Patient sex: F
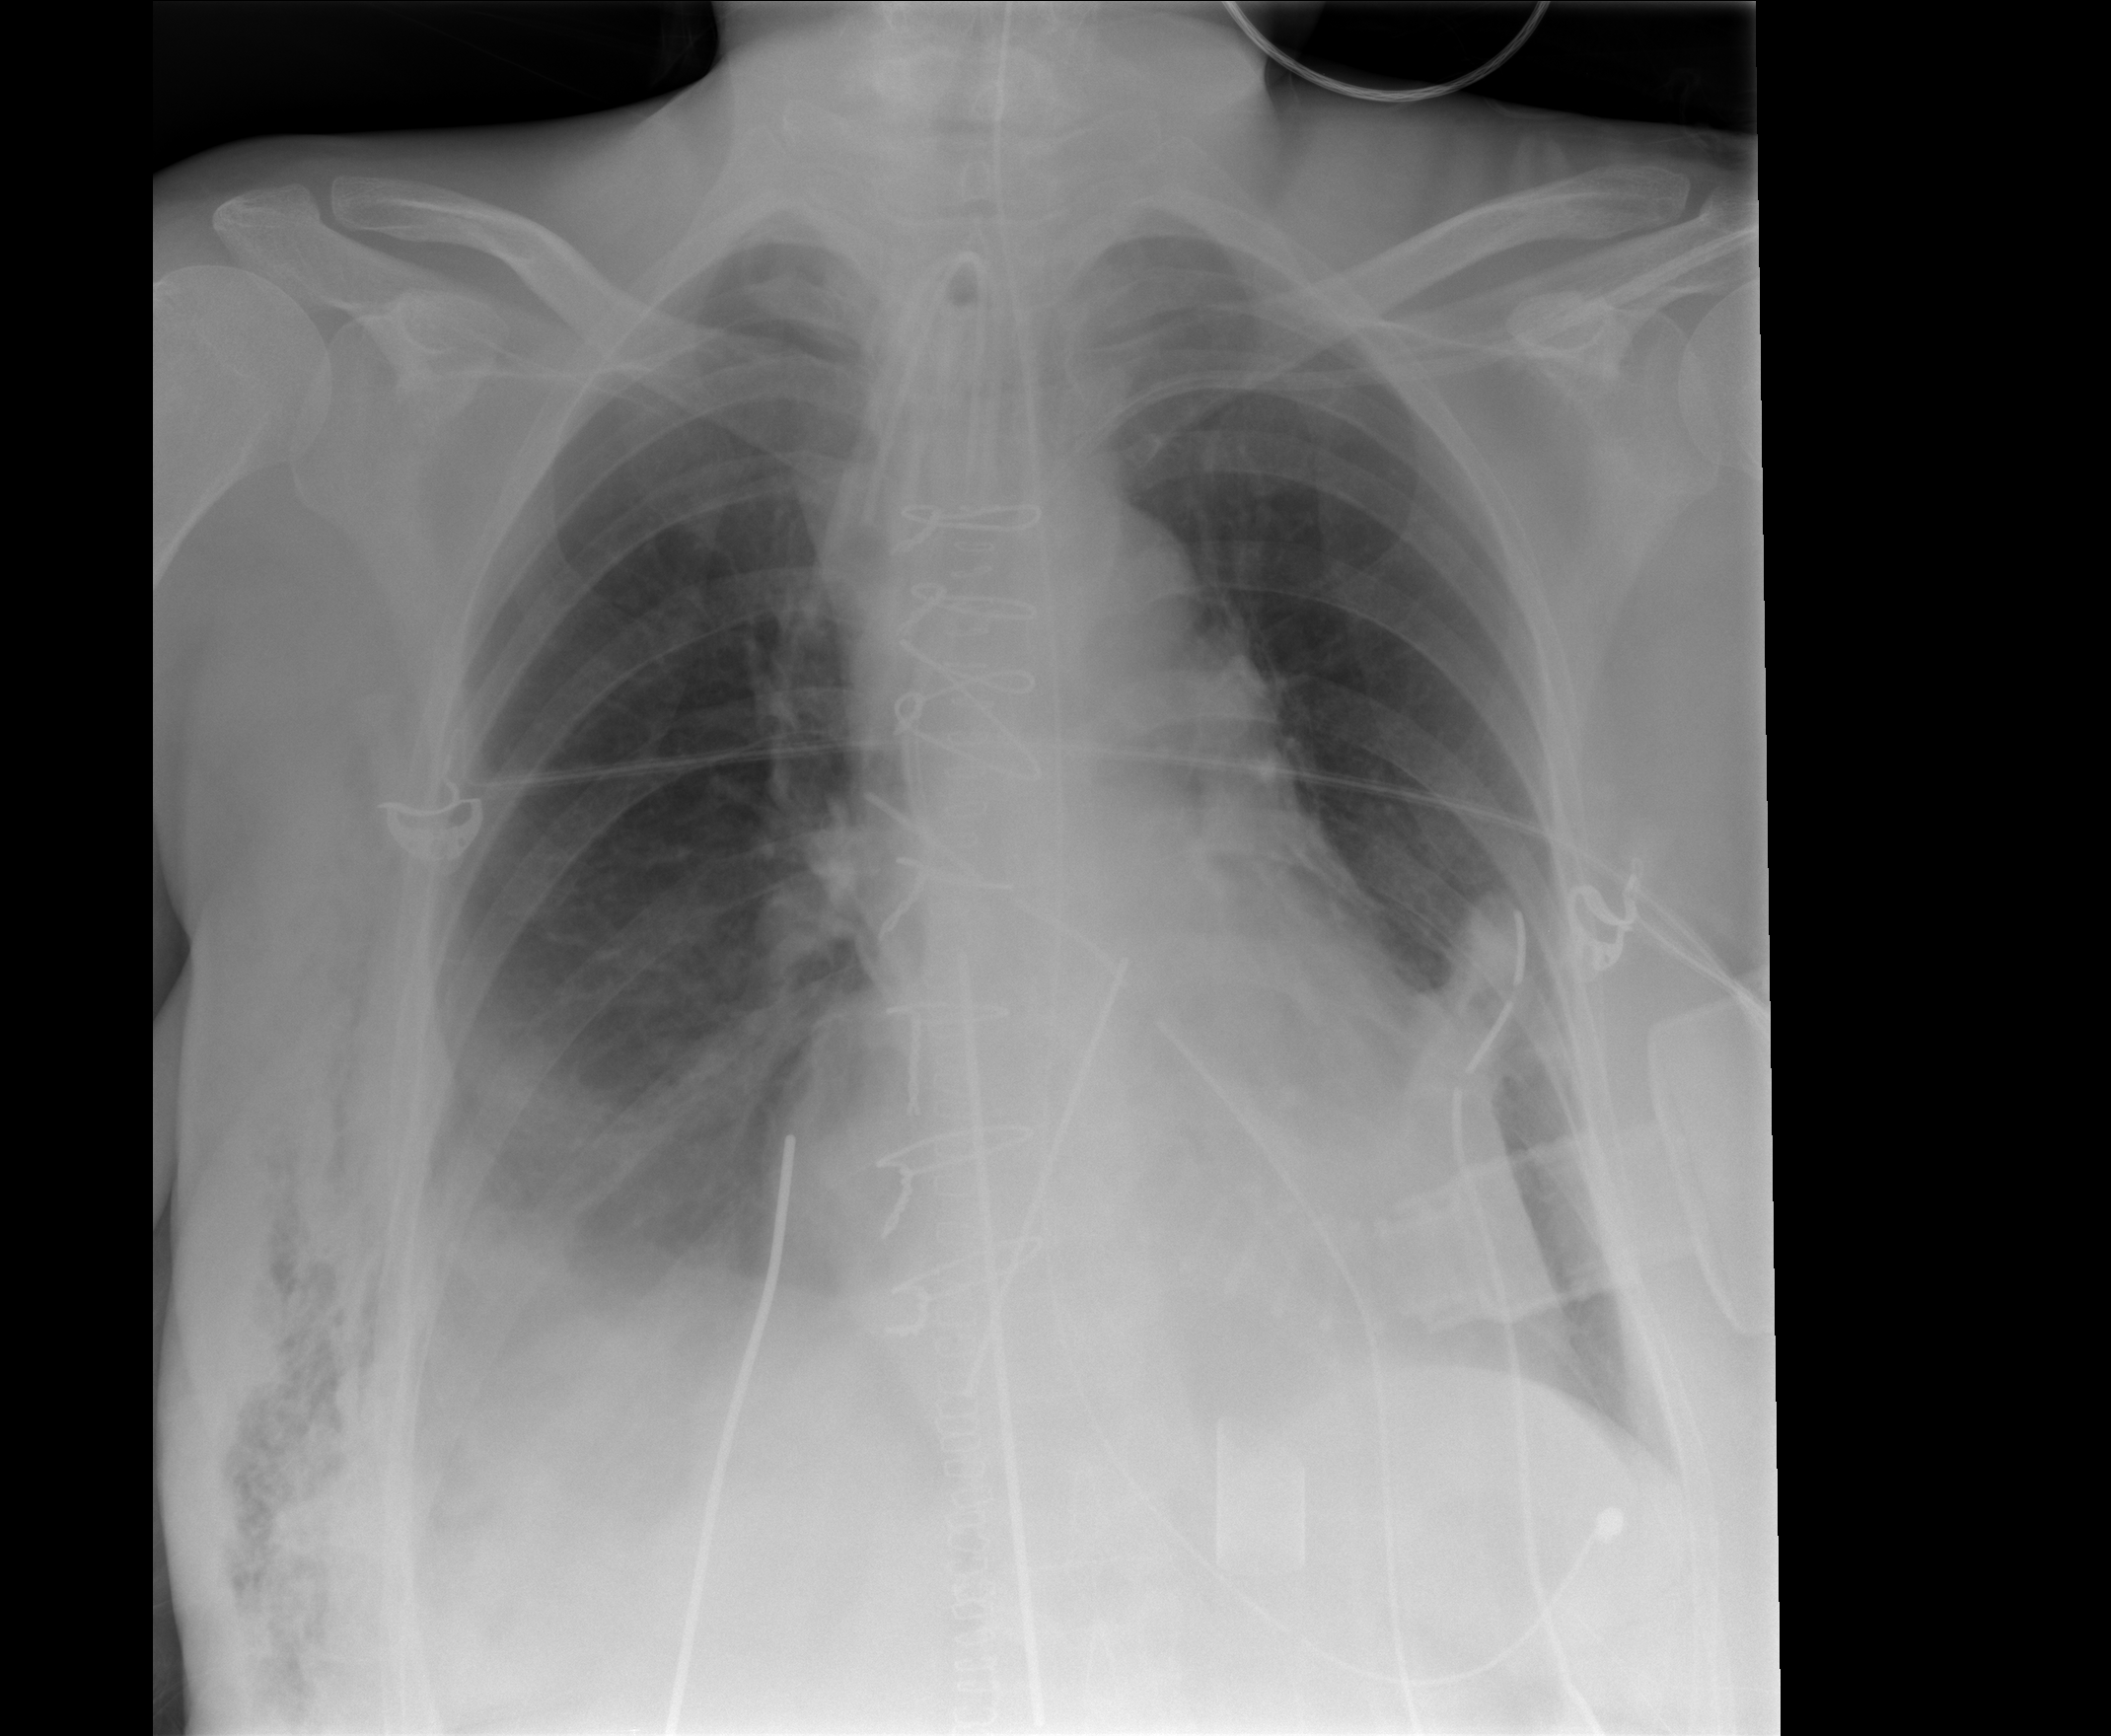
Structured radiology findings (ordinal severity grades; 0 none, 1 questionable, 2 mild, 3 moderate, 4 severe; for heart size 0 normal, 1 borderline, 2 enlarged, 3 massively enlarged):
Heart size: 0
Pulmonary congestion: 0
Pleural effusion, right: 2
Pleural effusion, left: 0
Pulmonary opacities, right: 0
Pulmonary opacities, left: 1
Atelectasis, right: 2
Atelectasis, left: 1